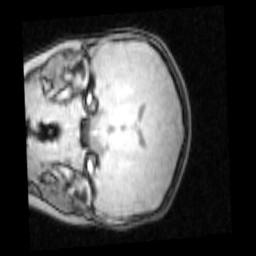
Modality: PDw
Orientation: coronal
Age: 18
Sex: female
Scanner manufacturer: siemens
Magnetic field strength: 3 T
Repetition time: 0.25 s
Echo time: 0.00103 s